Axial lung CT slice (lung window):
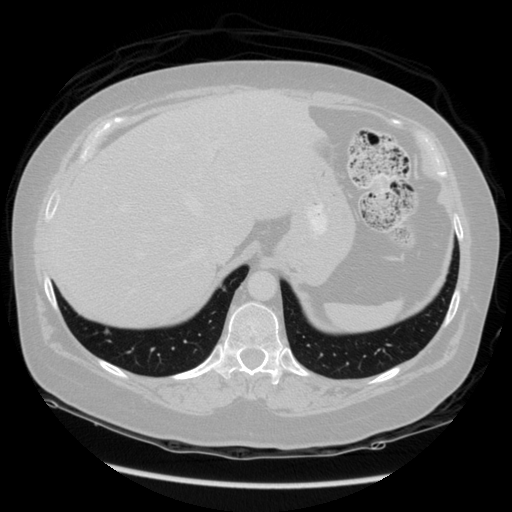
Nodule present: no